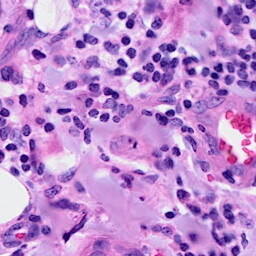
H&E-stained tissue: Breast